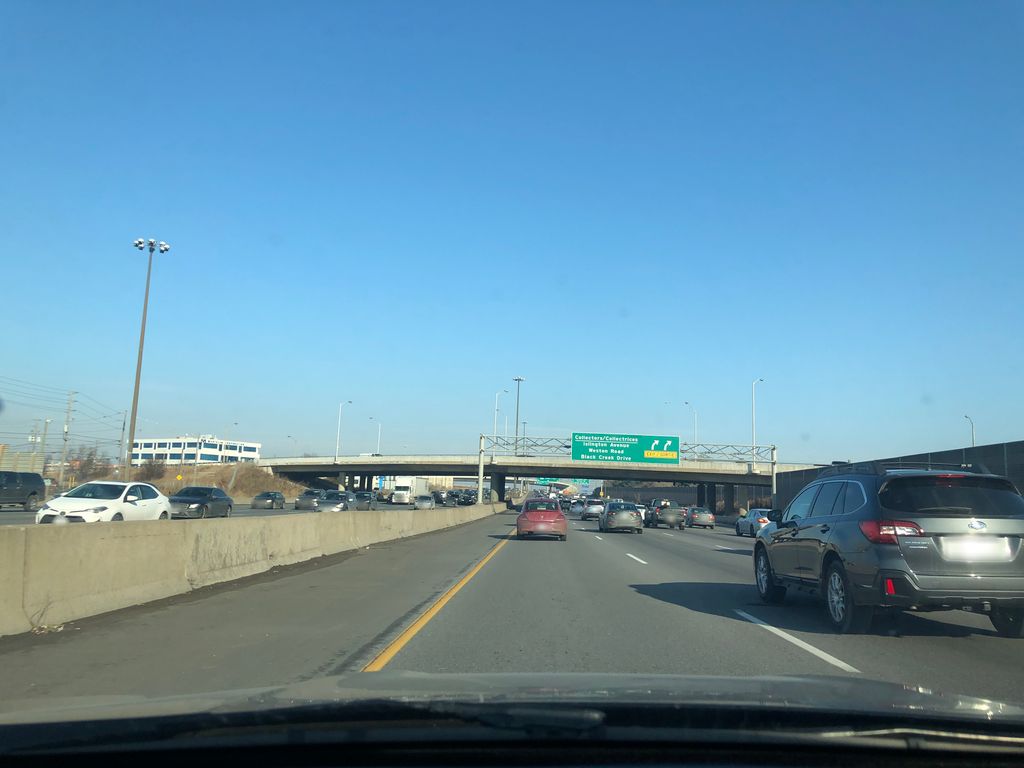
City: toronto